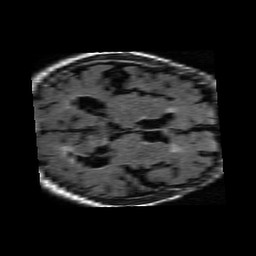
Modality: FLAIR
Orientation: axial
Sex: male
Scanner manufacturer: philips
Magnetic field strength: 1.5 T
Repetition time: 6 s
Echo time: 0.12 s